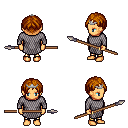
a pixel art fantasy rpg character, female body template, human, tanned skin, chain mail, gold greaves, brunette parted hairstyle, silver tiara, spear, four views (front, back, left, right), 2x2 character sprite sheet, small pixel art, hard edges, no anti-aliasing